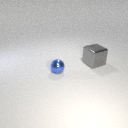
small blue metal sphere in front of large gray metal cube